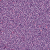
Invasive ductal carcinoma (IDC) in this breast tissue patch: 1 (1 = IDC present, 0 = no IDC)